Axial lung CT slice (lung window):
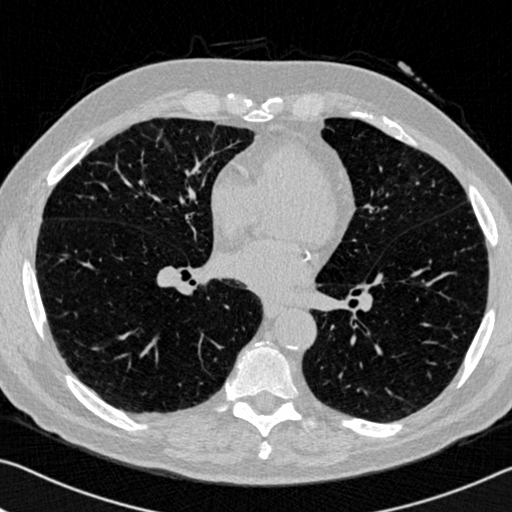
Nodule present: no